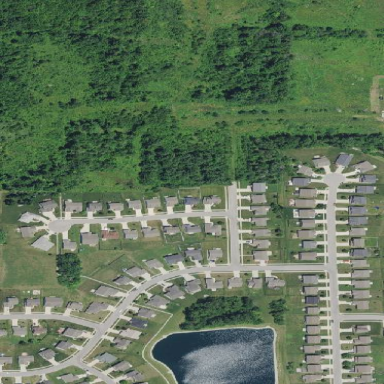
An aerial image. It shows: Suburban residential area.